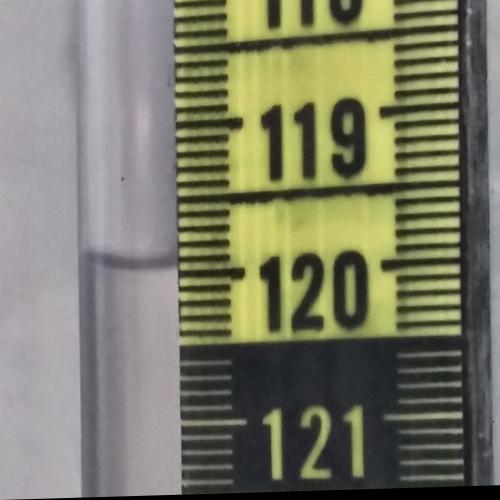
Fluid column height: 119.9 cm